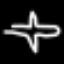
Label: airplane